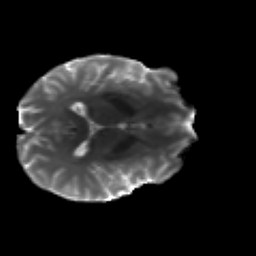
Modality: T2w
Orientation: axial
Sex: male
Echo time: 0.114 s